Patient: sex M, age 60
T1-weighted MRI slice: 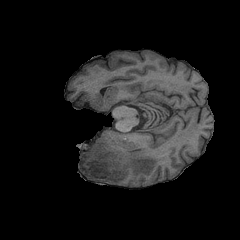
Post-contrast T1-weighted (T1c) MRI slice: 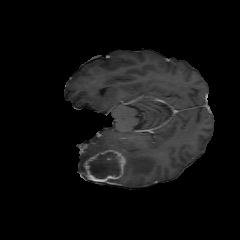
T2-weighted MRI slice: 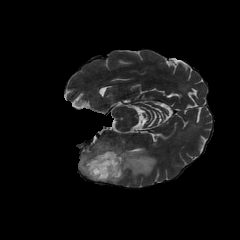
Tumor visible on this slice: yes
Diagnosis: Glioblastoma, IDH-wildtype
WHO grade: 4